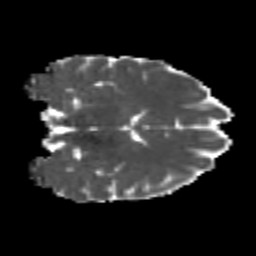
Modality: MD
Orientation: coronal
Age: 21
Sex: female
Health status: healthy
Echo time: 0.074 s